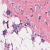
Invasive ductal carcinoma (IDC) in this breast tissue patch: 0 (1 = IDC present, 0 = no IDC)